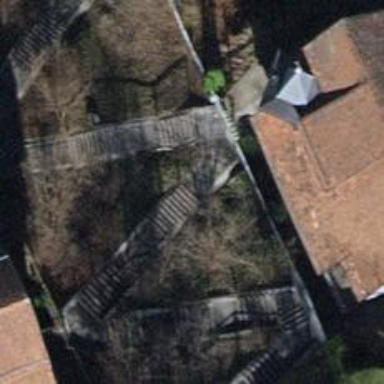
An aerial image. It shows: Set of steps on the road.